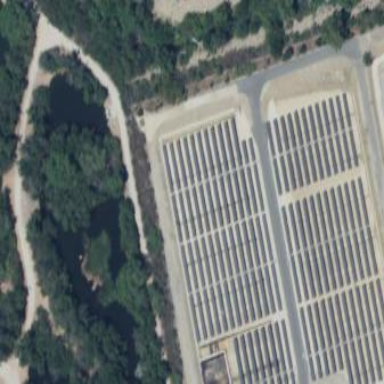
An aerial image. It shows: Solar power plant with photovoltaic technology generating electricity.